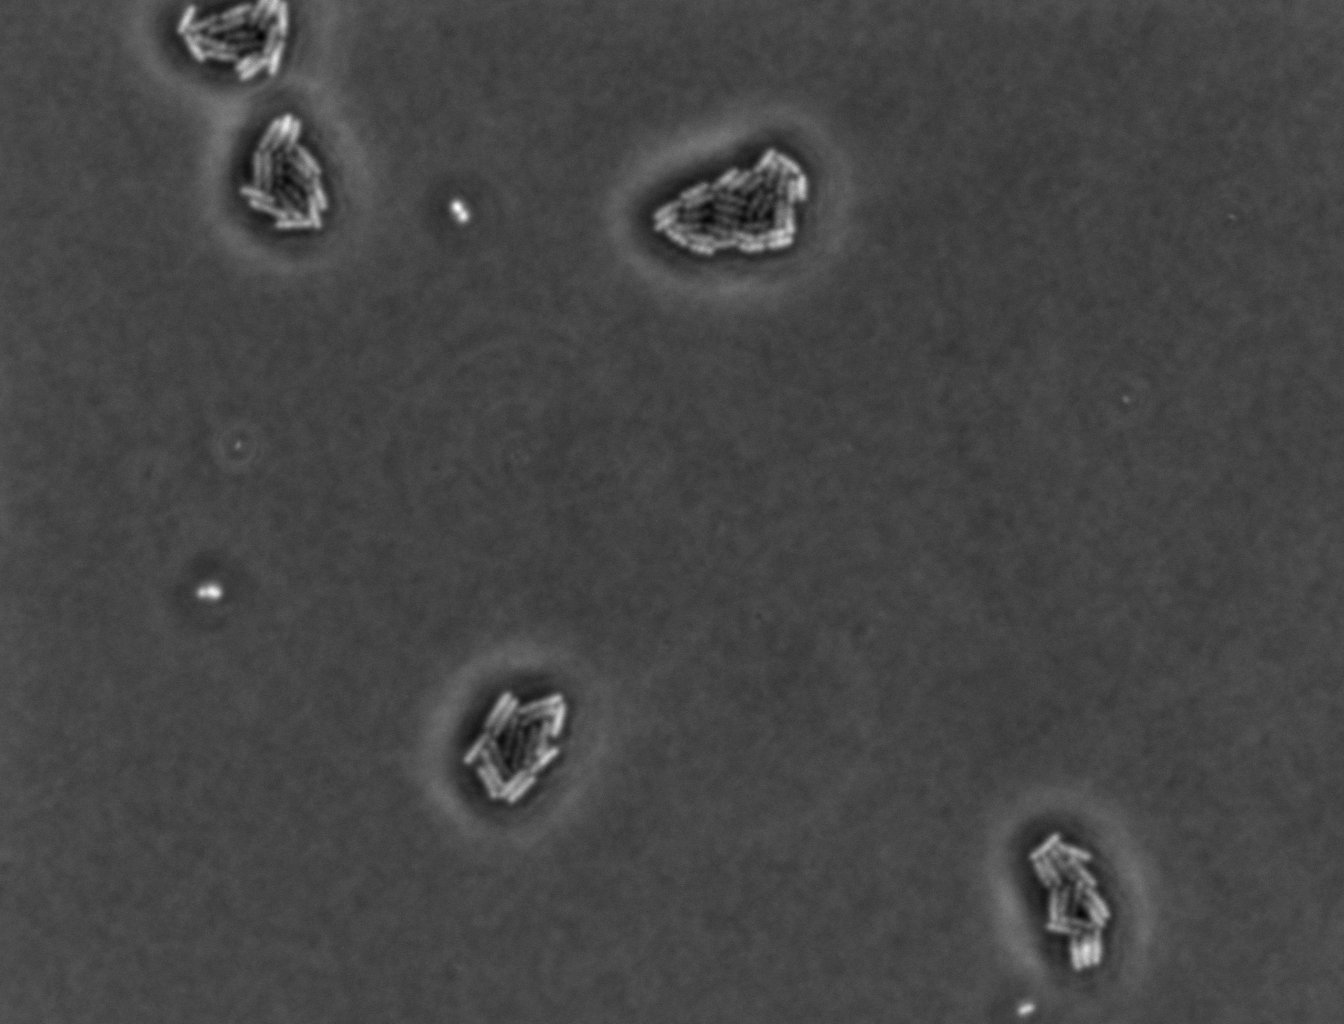
Phase contrast microscopy, 60x objective, 3 h incubation, 1.5% agar